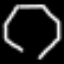
Label: octagon